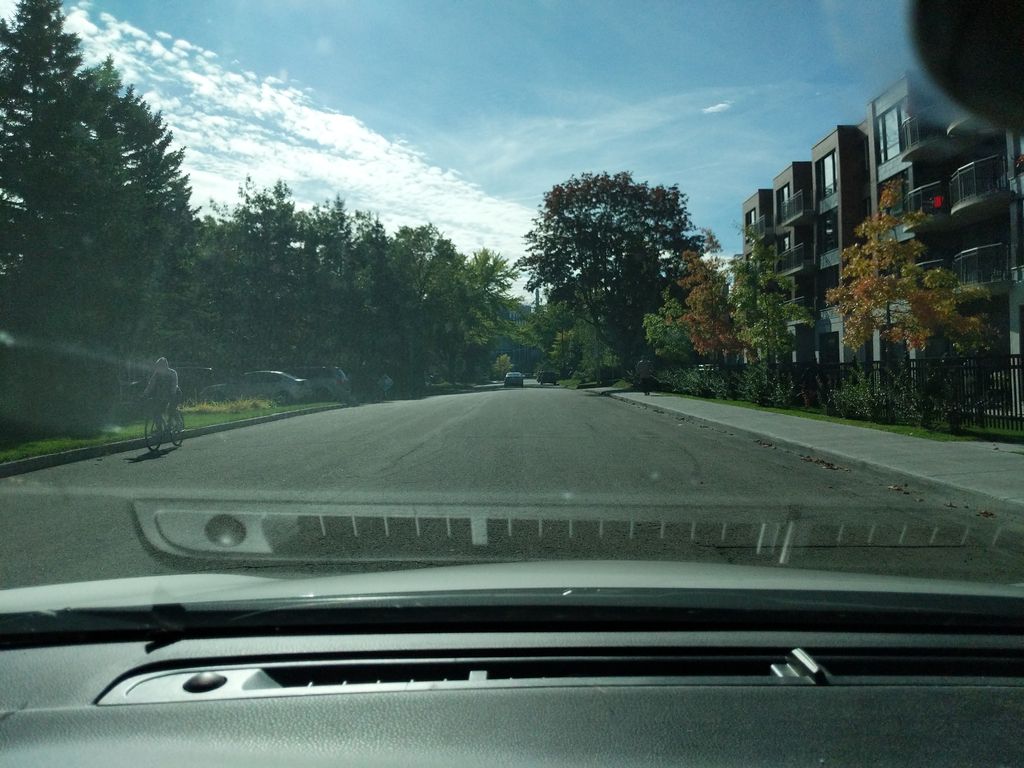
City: quebec_city